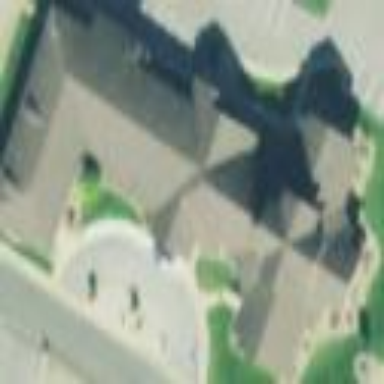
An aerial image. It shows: Building that serves as place of worship.